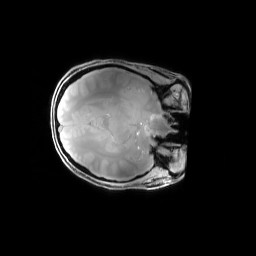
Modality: PDw
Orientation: axial
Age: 23
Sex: female
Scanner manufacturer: siemens
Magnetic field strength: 6.98 T
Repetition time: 1.3 s
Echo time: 0.00231 s